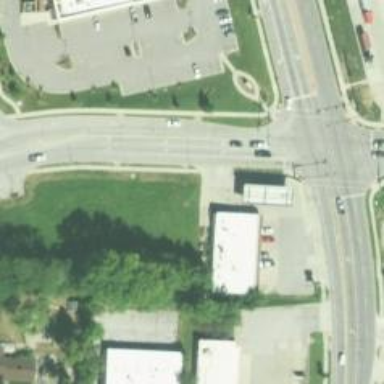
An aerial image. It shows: Convenience shop.